Interaction volume radius: 5 \u00c5
Interaction volume height: 20 \u00c5
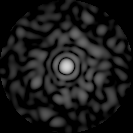
Disorder parameter: 0.8499